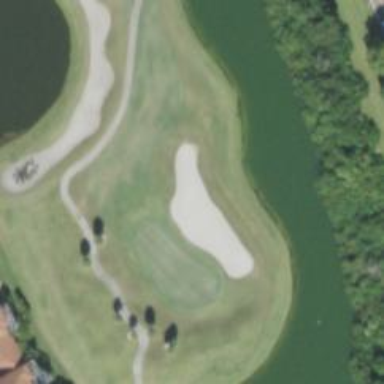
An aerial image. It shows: Water hazard on golf course. The hazard is natural water feature.